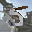
Label: 5